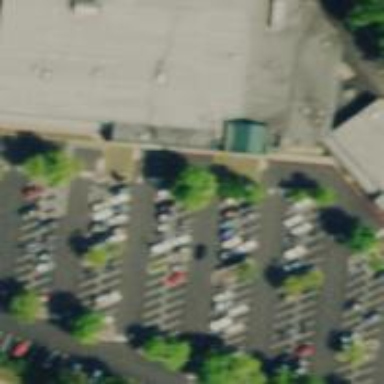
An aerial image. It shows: Retail building.